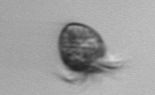
Label: Ciliophora